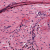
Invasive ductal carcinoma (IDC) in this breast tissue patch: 0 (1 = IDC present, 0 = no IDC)